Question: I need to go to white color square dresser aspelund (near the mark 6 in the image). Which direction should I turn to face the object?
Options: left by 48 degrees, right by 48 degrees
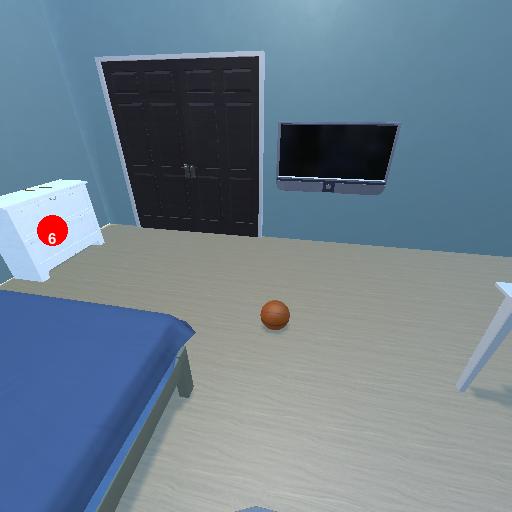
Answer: left by 48 degrees